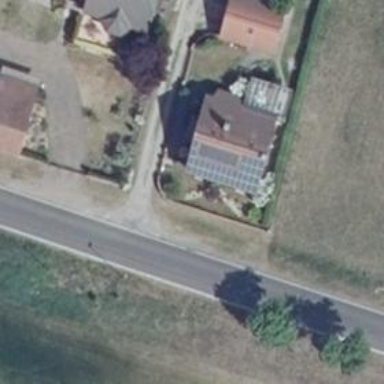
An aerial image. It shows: Solar photovoltaic panel generator producing electricity in small installation.